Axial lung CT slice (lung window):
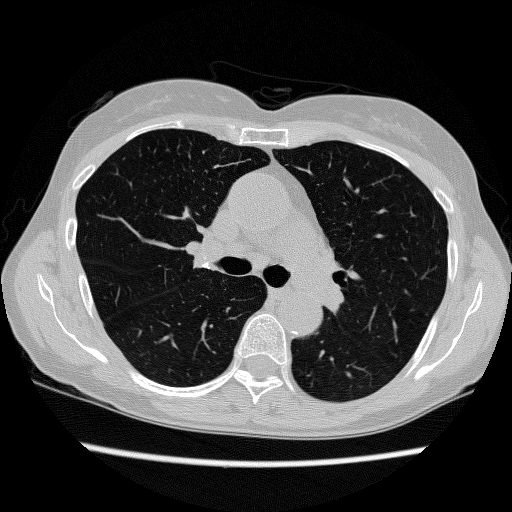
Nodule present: no